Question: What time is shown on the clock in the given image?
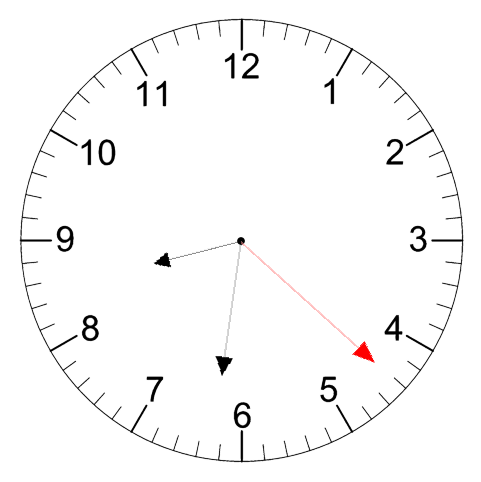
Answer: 08:31:22